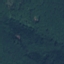
Land use / land cover: Forest